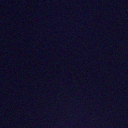
Screen state: off